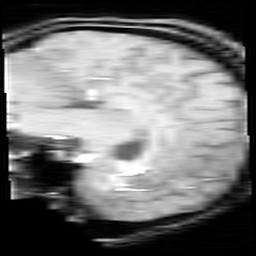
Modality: inplaneT1
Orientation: sagittal
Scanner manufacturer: ge
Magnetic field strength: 3 T
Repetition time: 0.325 s
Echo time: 0.003472 s